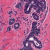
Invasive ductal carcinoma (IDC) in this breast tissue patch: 0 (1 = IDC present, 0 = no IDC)